Question:
Please suggest someone how to create button like this with xml style in android, without using any image only with the help of color ,shape and style.
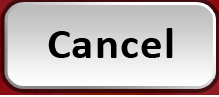
Answer: Use 'layer-list' for this.Try the below code
'''
<Button
android:id="@+id/button_register"
android:layout_width="wrap_content"
android:layout_height="wrap_content"
android:background="@drawable/button_background"
android:text="Cancel"
android:padding="15dp"
android:textStyle="bold"
/>
'''
button_background.xml
'''
<?xml version="1.0" encoding="utf-8"?>
<layer-list xmlns:android="http://schemas.android.com/apk/res/android" >
<item>
<shape android:shape="rectangle" >
<gradient
android:endColor="#FFFFFF"
android:startColor="#A9A9A9"
android:type="linear" />
<stroke
android:width="2dp"
android:color="#5E2612" />
<corners
android:bottomLeftRadius="10dp"
android:bottomRightRadius="10dp"
android:topLeftRadius="10dp"
android:topRightRadius="10dp" />
</shape>
</item>
<item
android:bottom="4dp"
android:left="4dp"
android:right="4dp"
android:top="4dp">
<shape android:shape="rectangle" >
<gradient
android:angle="90"
android:endColor="#A9A9A9"
android:startColor="#FFFFFF"
android:type="linear" />
<corners
android:bottomLeftRadius="10dp"
android:bottomRightRadius="10dp"
android:topLeftRadius="10dp"
android:topRightRadius="10dp" />
</shape>
</item>
</layer-list>
'''
It should work